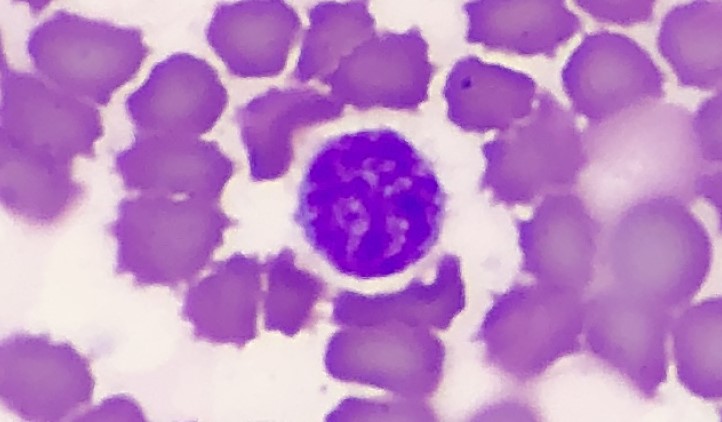
White blood cell type: Lymphocyte